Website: apple
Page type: billing-address
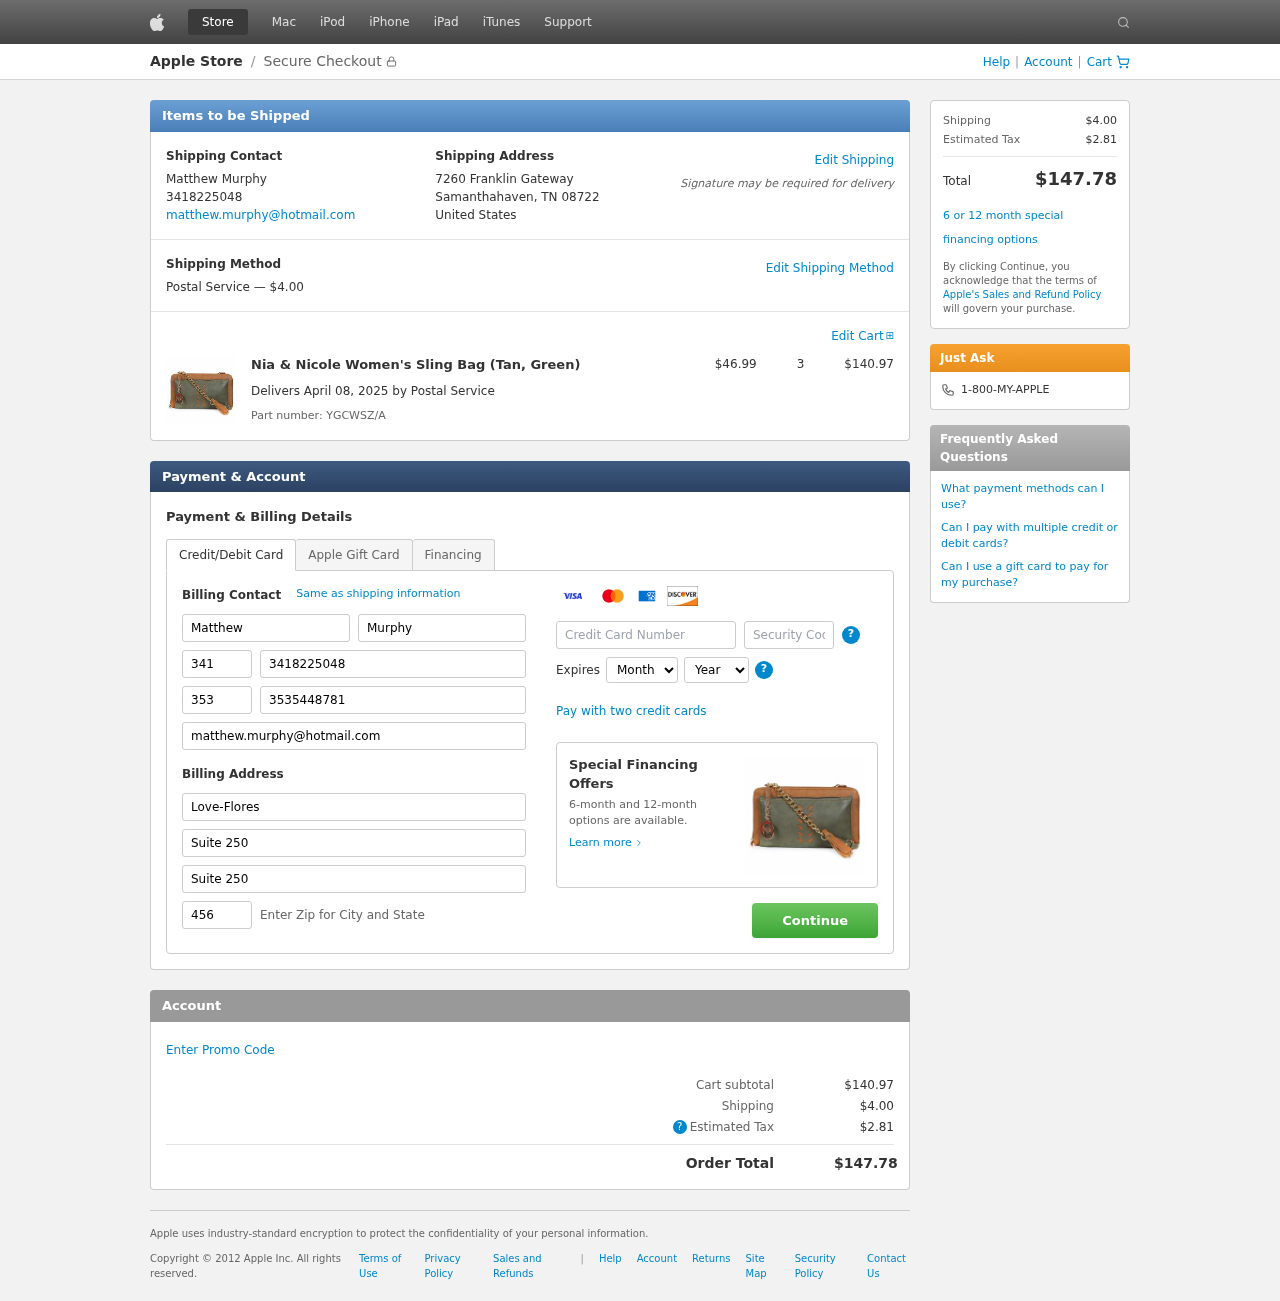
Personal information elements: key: PII_CARD_CVV
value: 483
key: PII_CARD_EXPIRY_MONTH
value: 04
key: PII_CARD_EXPIRY_YEAR
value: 30
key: PII_CARD_NUMBER
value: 6011 4183 2139 6408
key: PII_CITY_STATE_ZIP
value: Samanthahaven, TN 08722
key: PII_COMPANY
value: Love-Flores
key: PII_COUNTRY
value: United States
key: PII_EMAIL
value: matthew.murphy@hotmail.com
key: PII_FIRSTNAME
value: Matthew
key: PII_FULLNAME
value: Matthew Murphy
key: PII_LASTNAME
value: Murphy
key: PII_PHONE
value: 3418225048
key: PII_PHONE_ALT
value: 3535448781
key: PII_PHONE_ALT_AREA
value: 353
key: PII_PHONE_AREA
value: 341
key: PII_POSTCODE2
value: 45605
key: PII_STREET
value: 7260 Franklin Gateway
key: PII_STREET2
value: Suite 250
Product elements: key: PRODUCT1_NAME
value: Nia & Nicole Women's Sling Bag (Tan, Green)
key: PRODUCT1_PRICE
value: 46.99
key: PRODUCT1_QUANTITY
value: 3
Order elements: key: ORDER_SHIPPING_COST
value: $4.00
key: ORDER_SUBTOTAL
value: $140.97
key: ORDER_DELIVERY_DATE
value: April 08, 2025
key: ORDER_PART_NUMBER
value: YGCWSZ/A
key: ORDER_TAX
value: $2.81
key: ORDER_TOTAL
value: $147.78